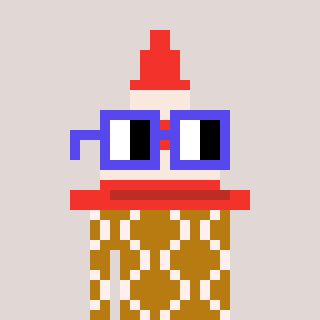
a pixel art character with square blue glasses, a cone-shaped head and a gold-colored body on a warm background